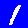
Digit: 1